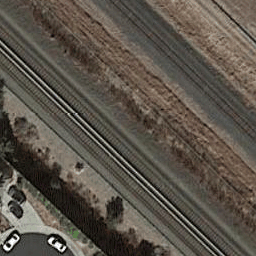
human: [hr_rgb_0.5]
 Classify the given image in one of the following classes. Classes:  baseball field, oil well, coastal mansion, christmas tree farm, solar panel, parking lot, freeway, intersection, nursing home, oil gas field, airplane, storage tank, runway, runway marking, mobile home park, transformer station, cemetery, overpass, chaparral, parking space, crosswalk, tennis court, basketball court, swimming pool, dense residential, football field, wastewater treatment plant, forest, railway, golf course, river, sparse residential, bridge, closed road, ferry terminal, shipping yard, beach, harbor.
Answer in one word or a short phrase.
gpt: railway